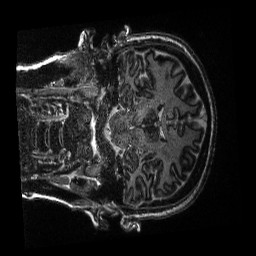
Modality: T1w
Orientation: coronal
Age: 37
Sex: female
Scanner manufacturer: siemens
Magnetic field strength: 3 T
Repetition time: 5 s
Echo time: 0.00298 s